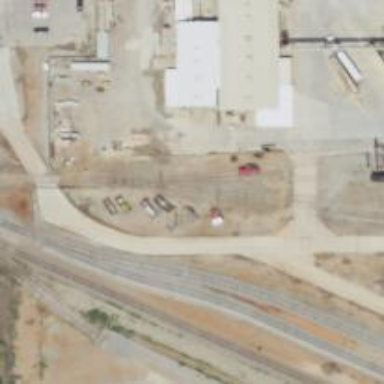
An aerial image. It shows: Railway spur service.